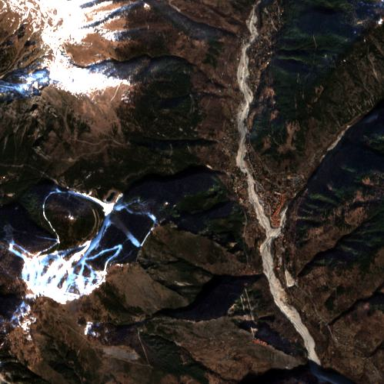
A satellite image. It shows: Area designated for winter sports.